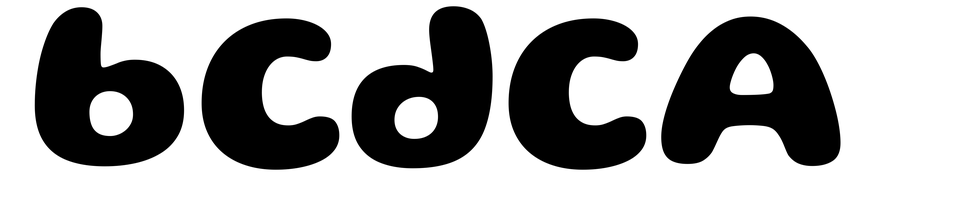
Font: Gluten_Bold